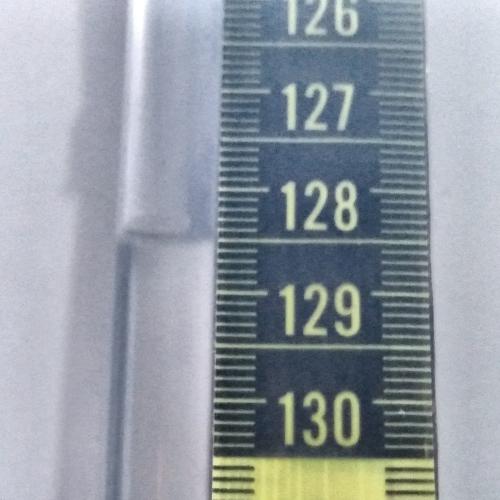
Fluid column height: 128.5 cm